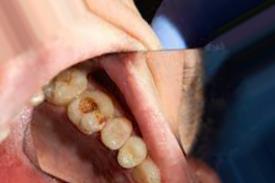
Condition: Caries